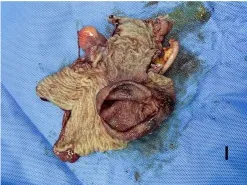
Representative surgical images. (F-I) Postoperative cyst specimen showing the smooth cyst wall and presence of fluid. The cyst is located in the ileocecal region.
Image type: medical_photograph (other_medical_photograph)